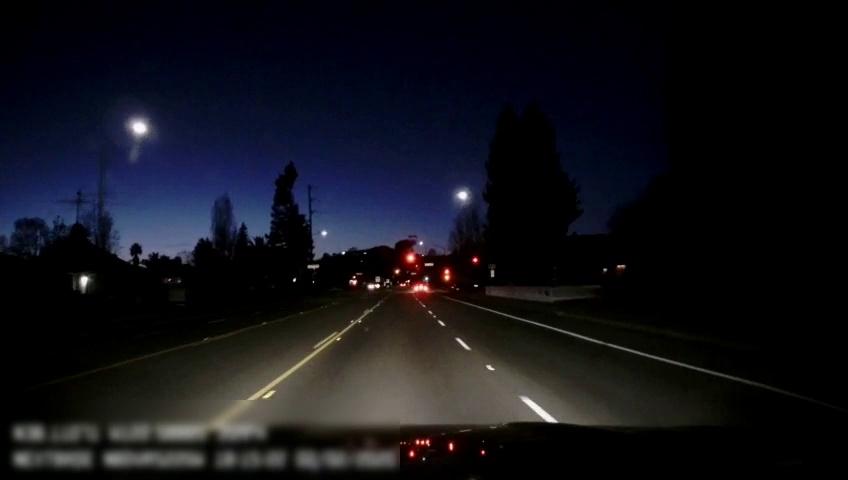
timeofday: Night
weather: Other
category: Drivable Space
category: Drivable Space
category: Vehicles | Car
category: Lanes | Alternate Lane
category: Lanes | Current Lane
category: Lanes | Current Lane
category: Lanes | Opposite Lane
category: Lanes | Opposite Lane